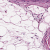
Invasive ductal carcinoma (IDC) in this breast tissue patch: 0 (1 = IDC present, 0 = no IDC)